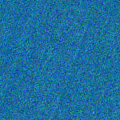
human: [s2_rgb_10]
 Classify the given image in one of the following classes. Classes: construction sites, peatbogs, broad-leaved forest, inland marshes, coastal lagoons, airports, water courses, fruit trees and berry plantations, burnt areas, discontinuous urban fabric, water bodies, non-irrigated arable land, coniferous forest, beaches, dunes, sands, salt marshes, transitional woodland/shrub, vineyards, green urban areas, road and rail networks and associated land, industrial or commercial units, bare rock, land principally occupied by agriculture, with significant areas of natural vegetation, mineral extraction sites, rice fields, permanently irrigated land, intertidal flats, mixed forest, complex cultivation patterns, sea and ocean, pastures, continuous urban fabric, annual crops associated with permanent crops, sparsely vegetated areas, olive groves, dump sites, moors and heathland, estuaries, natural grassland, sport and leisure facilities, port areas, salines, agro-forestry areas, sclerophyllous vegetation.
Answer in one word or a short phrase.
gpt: sea and ocean